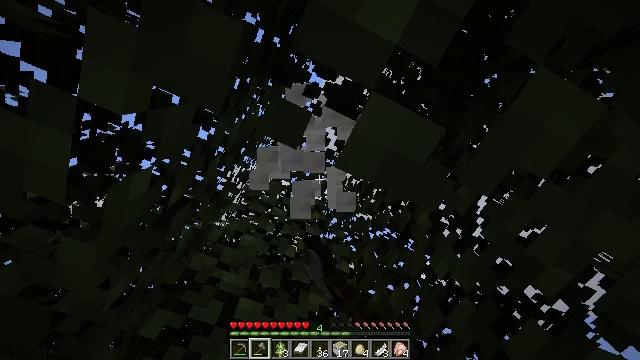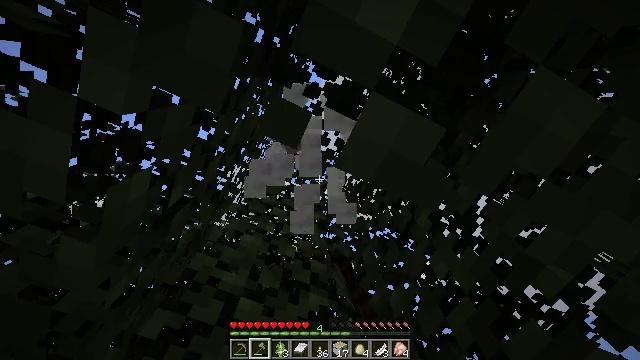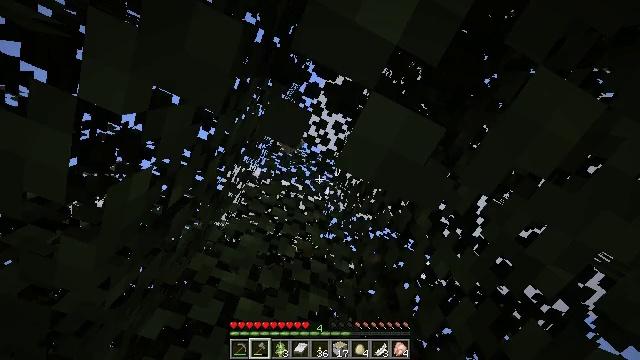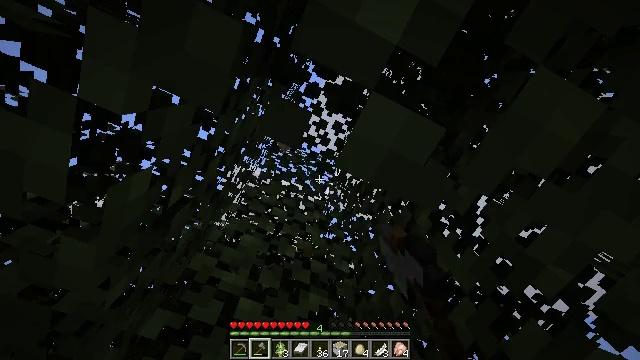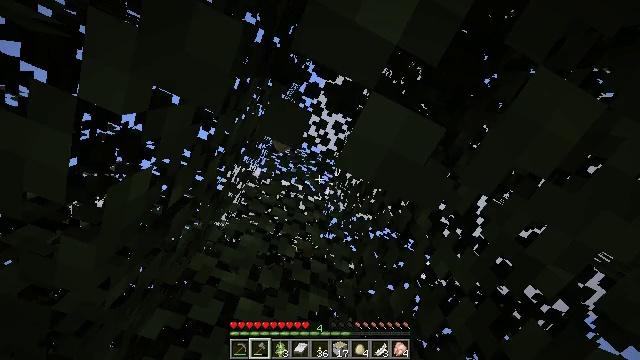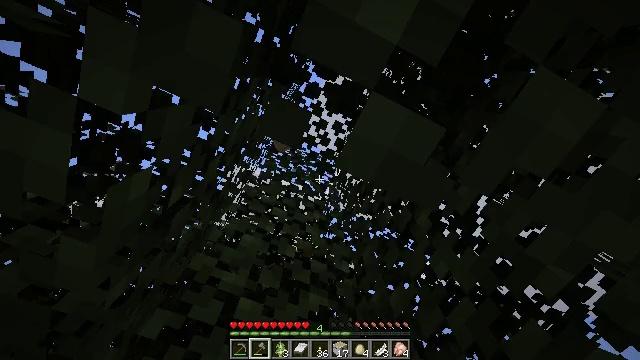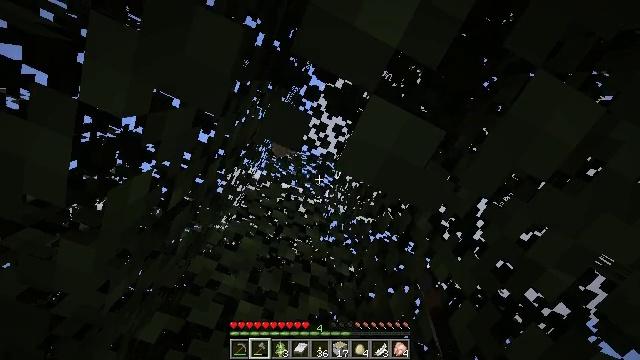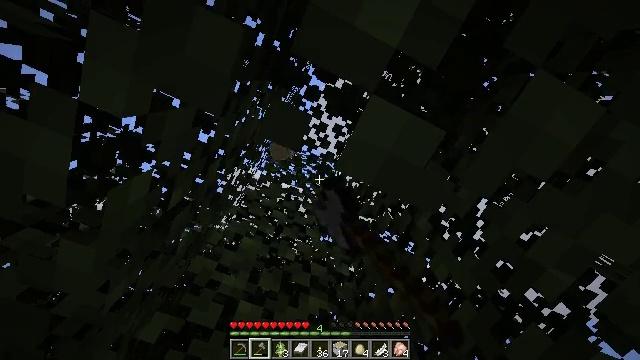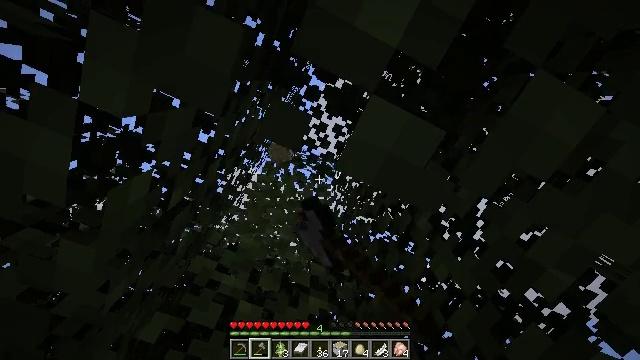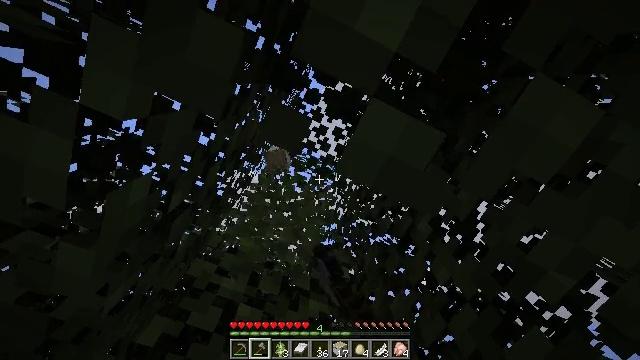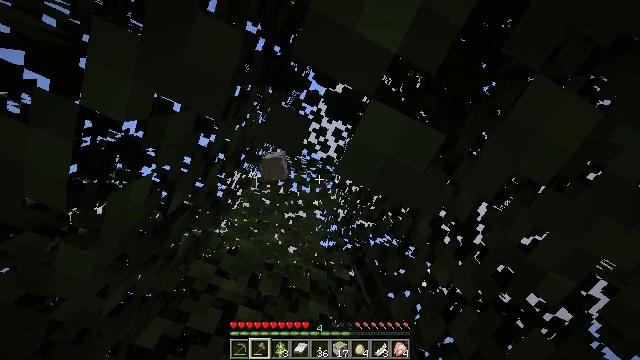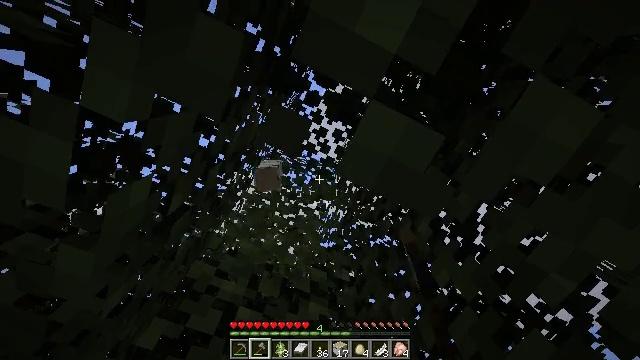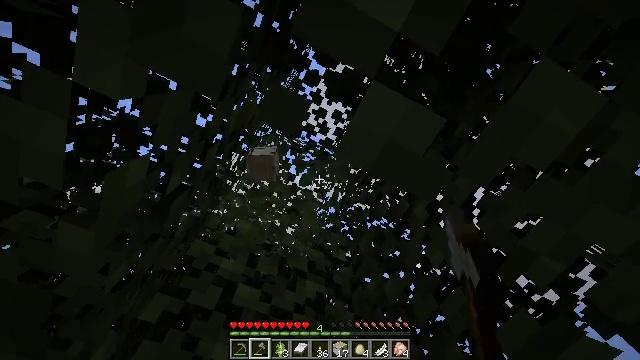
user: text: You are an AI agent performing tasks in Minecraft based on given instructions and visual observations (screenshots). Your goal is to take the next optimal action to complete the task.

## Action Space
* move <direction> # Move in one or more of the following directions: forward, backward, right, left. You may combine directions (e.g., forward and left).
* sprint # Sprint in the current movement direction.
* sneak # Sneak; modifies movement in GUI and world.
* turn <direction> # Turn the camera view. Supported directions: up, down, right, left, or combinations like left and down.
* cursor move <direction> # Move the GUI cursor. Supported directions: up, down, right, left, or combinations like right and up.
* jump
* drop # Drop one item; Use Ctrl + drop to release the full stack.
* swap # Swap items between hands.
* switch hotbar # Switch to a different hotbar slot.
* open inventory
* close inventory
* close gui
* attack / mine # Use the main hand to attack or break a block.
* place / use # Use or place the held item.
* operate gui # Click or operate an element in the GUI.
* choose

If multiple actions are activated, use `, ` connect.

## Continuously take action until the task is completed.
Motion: motion action
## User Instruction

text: Gather birch leaves using hands or shears.
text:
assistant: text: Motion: attack / mine
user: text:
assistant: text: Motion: attack / mine
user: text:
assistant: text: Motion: attack / mine
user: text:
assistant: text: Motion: attack / mine
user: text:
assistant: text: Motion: attack / mine
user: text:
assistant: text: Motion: attack / mine
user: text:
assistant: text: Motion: attack / mine
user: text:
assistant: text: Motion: attack / mine
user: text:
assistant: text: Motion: attack / mine
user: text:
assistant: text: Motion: no_op
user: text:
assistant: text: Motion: no_op
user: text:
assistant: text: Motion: turn down
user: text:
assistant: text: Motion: no_op